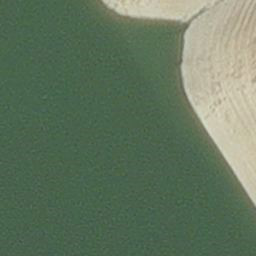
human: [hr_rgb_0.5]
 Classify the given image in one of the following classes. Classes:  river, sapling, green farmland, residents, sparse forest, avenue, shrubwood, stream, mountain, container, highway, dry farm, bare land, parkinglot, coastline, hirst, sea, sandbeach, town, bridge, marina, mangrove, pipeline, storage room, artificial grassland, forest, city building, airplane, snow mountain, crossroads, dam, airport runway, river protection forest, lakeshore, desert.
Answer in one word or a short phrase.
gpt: hirst